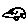
Label: car